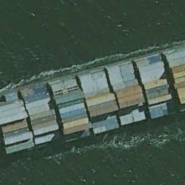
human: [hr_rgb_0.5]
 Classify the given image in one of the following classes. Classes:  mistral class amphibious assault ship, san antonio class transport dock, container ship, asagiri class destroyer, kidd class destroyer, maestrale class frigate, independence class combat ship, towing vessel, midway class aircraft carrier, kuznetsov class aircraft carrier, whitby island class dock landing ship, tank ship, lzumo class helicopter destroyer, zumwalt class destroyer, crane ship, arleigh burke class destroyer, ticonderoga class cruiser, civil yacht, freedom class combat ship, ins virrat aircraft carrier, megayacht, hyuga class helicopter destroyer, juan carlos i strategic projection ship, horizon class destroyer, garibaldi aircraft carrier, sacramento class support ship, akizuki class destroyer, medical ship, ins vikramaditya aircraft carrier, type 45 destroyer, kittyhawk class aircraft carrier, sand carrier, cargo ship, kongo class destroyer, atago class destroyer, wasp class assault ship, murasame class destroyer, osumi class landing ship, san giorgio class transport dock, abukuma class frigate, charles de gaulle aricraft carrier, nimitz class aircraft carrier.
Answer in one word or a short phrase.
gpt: Container ship